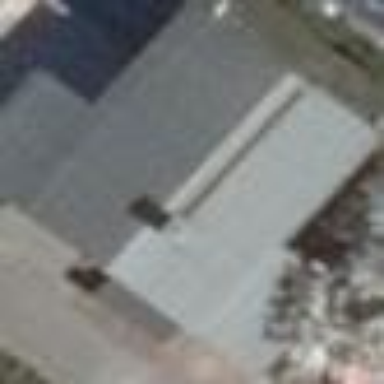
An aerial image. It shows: Part of building.